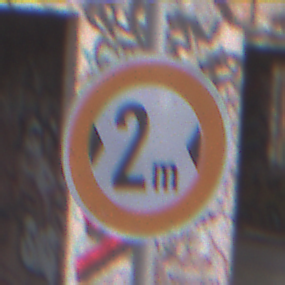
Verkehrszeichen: TatsaechlicheBreite2
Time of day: SunriseSunset
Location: Outdoor (Suburban)
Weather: PartlyCloudy
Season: NotSpecified
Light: Natural